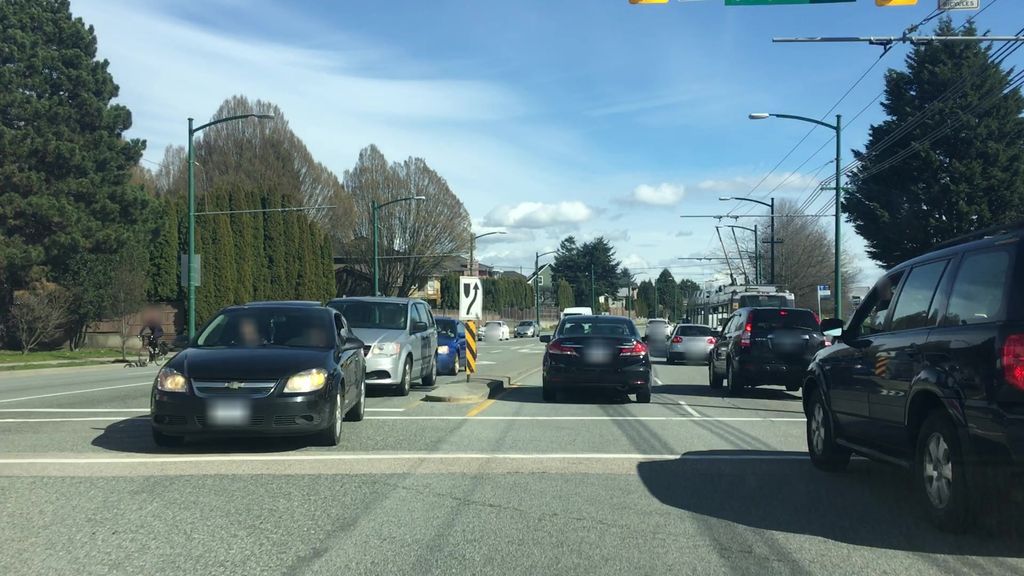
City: vancouver